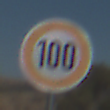
Verkehrszeichen: Geschwindigkeit100
Umgebung: Outdoor, Nature
Tageszeit: Midday
Wetter: Clear
Licht: Natural
Jahreszeit: NotSpecified
Kontrast: HighContrast